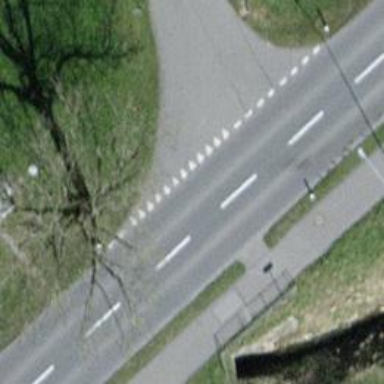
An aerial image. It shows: Cycleway.